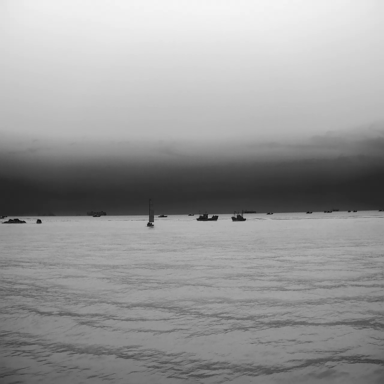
There is a sailboat in the infrared image.